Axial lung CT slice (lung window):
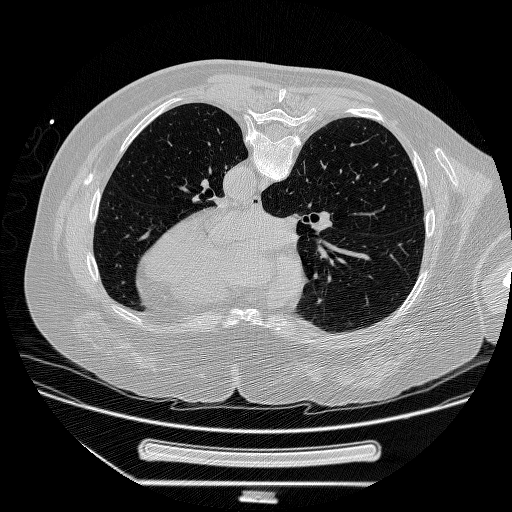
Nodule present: no